Question: Is it possible to let user resize the column width after report is rendered on browser?

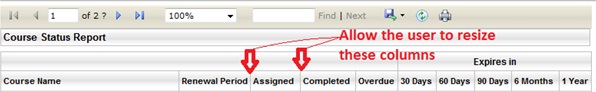
Answer: Short answer: no. Once the report is rendered it is basically static (there are a couple of interactivity options, like sorting columns). You need to set the column width to an appropriate value up front, however (if allowed by your report server configuration) your users can export the report to Excel and adjust column widths there if required.